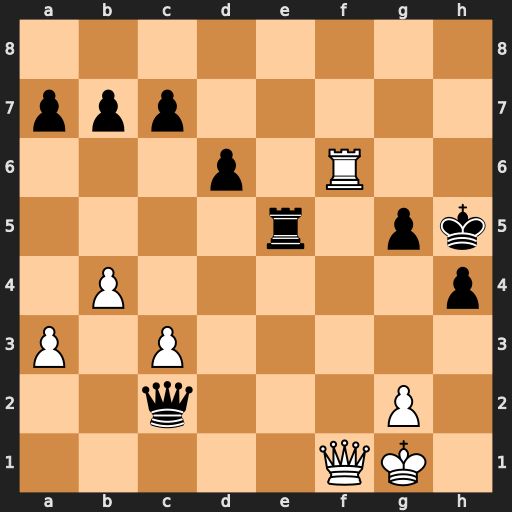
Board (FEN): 8/ppp5/3p1R2/4r1pk/1P5p/P1P5/2q3P1/5QK1
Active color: w
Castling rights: -
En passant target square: -
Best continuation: g4+ hxg3 Qh3#